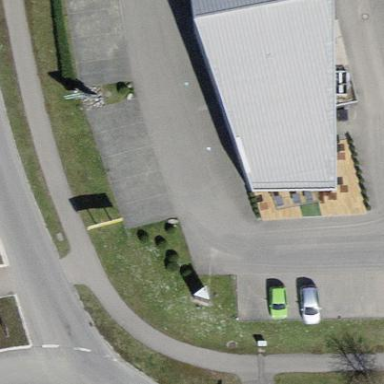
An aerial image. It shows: Fast food restaurant located in building.